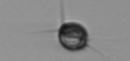
Label: Acanthoica_quattrospina